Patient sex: F
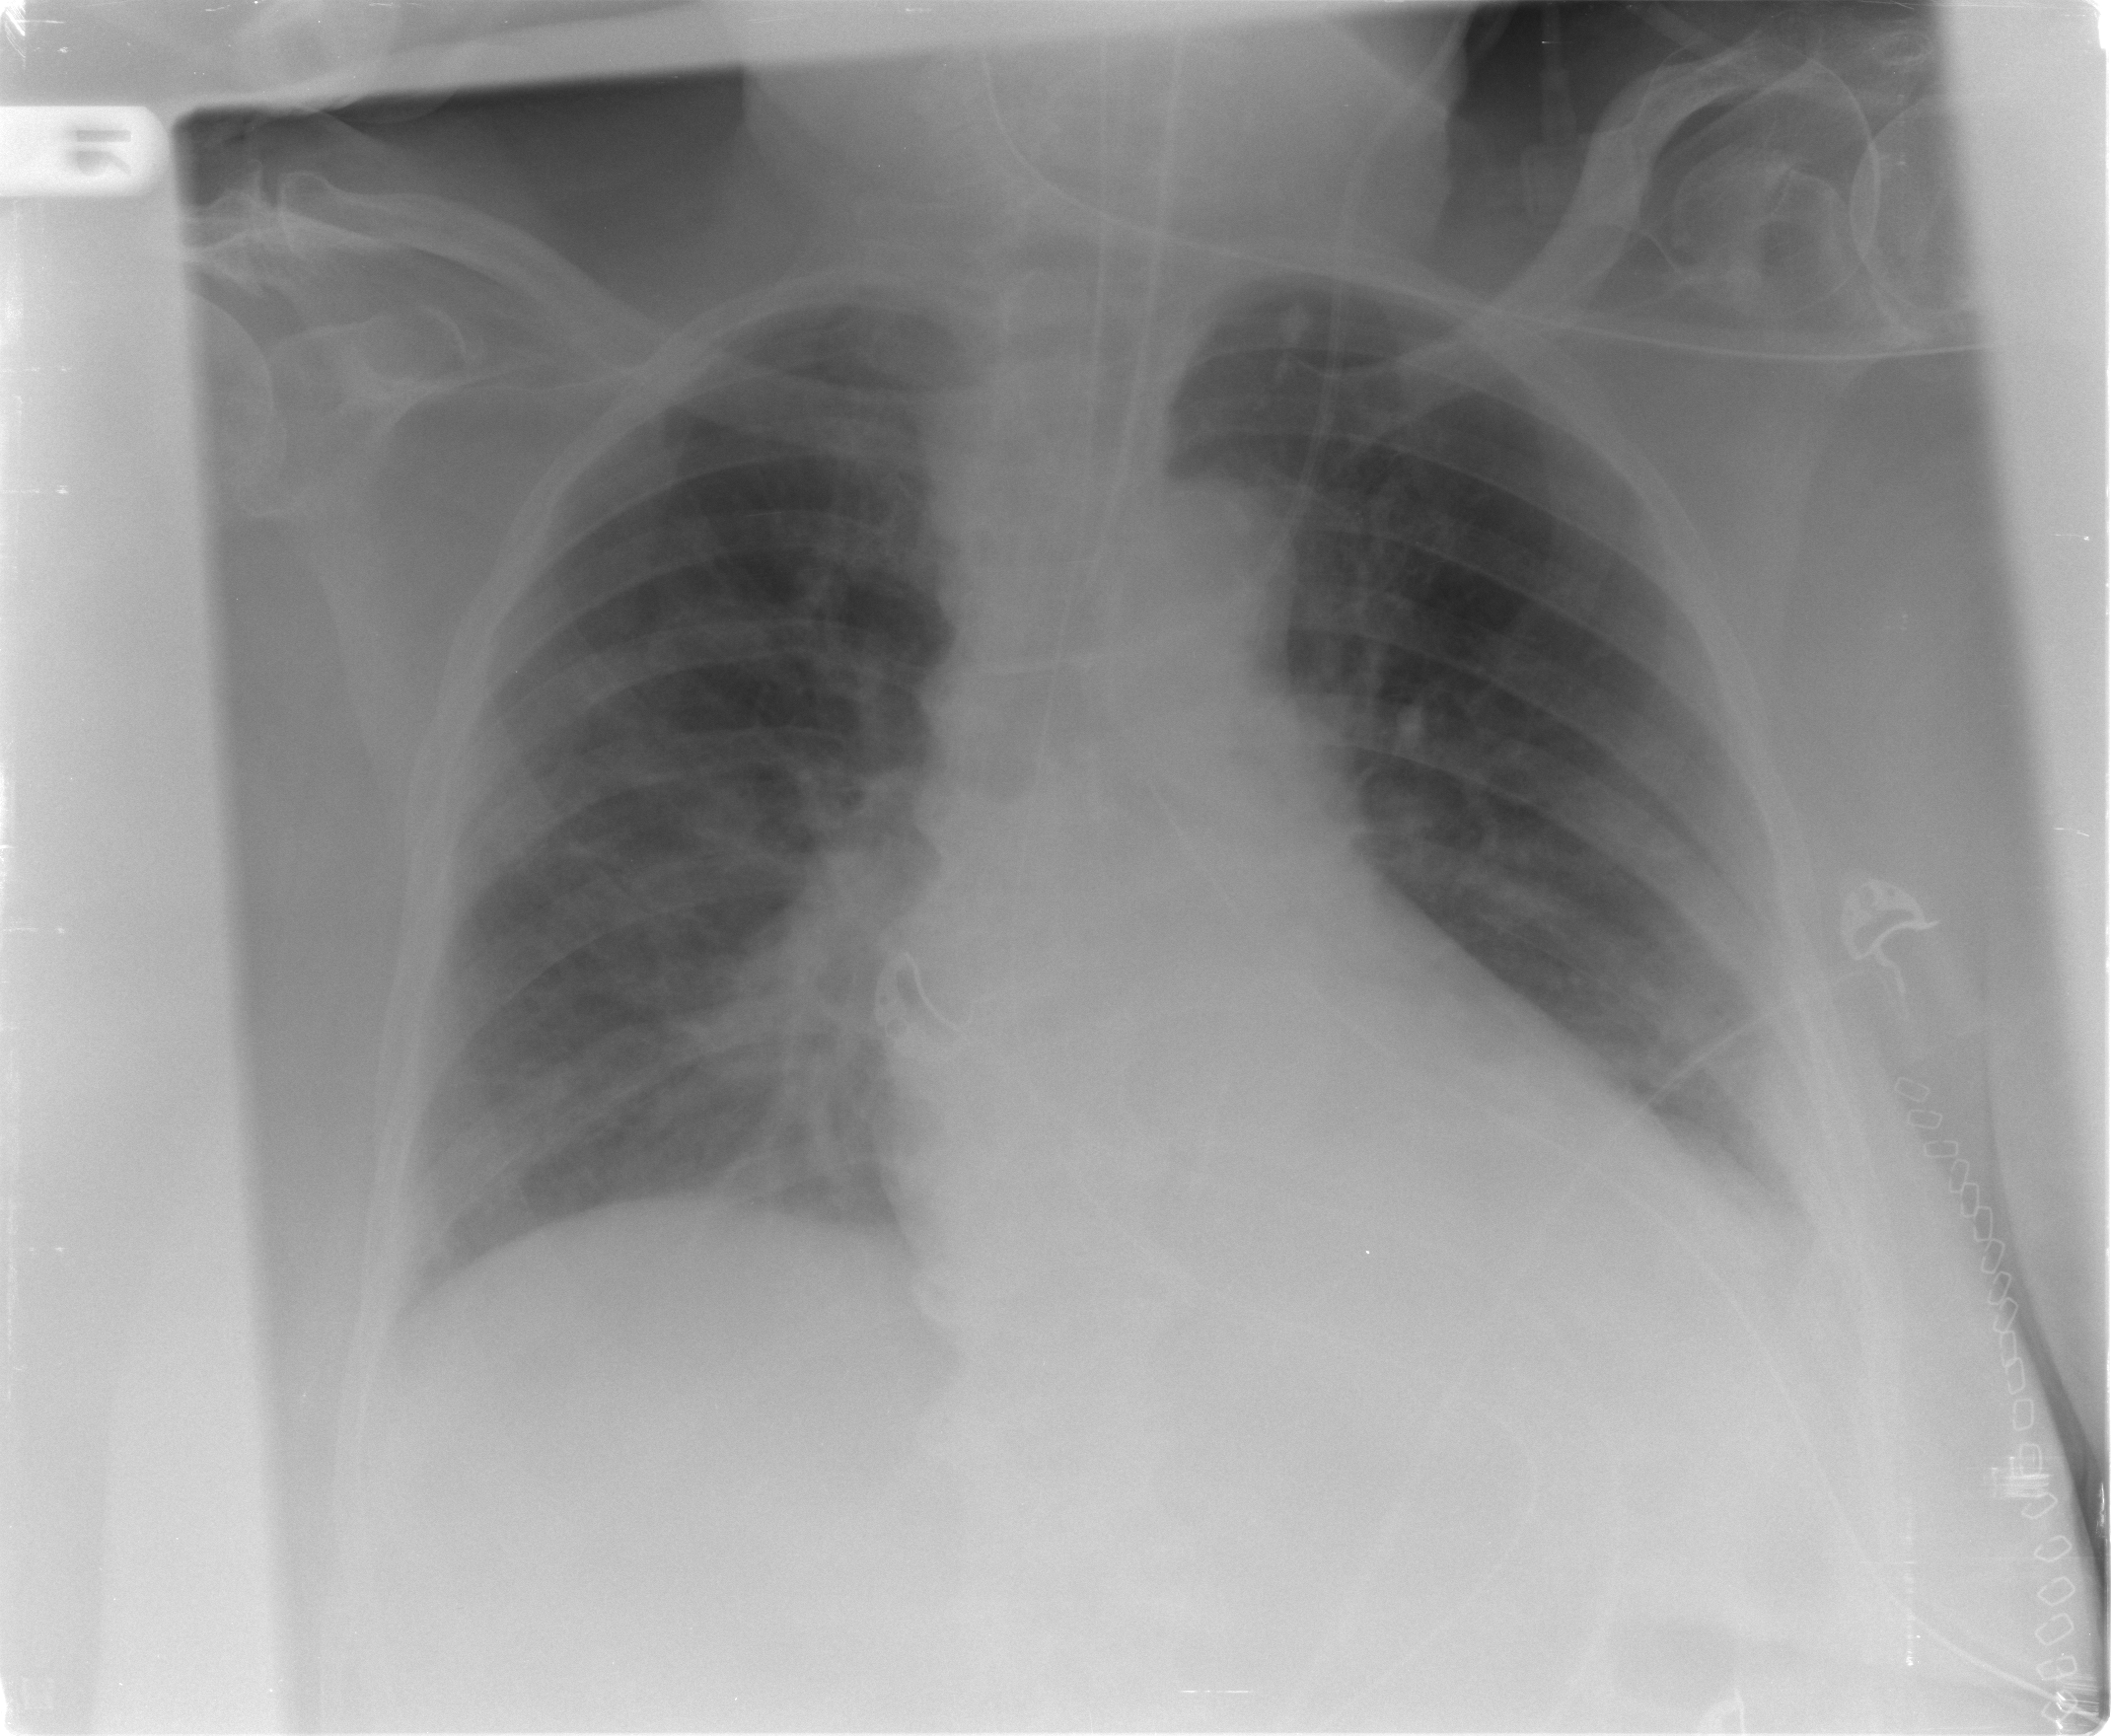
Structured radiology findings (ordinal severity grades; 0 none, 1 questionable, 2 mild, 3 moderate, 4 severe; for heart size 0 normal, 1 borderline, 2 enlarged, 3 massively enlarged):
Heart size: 0
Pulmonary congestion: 1
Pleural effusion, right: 0
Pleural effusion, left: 2
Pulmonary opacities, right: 0
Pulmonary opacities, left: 0
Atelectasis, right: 0
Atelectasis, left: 2